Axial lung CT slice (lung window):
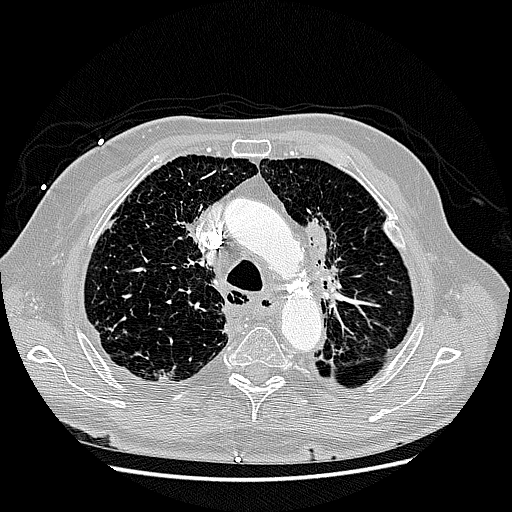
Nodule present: no